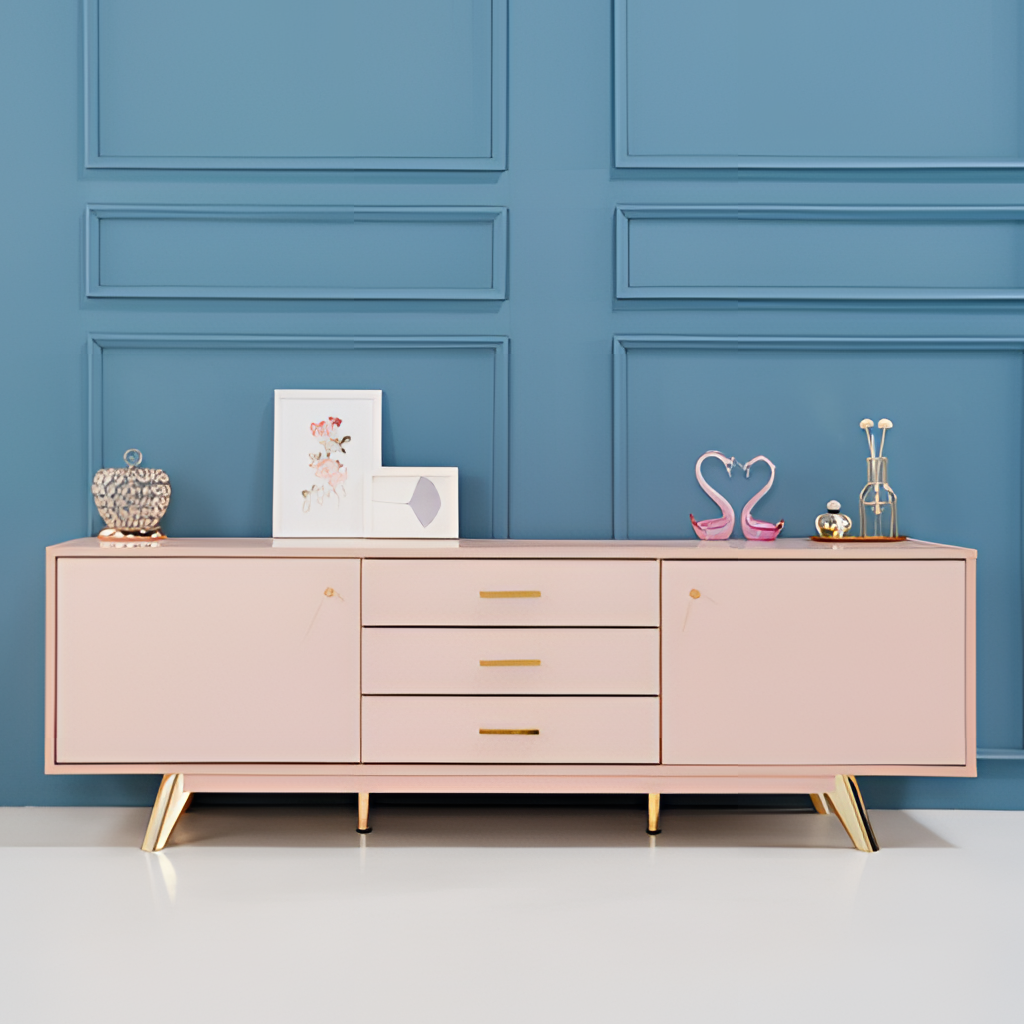
living room, wood sideboard, panel wallpaper, with solid pattern, white tile flooring, with solid pattern, modern